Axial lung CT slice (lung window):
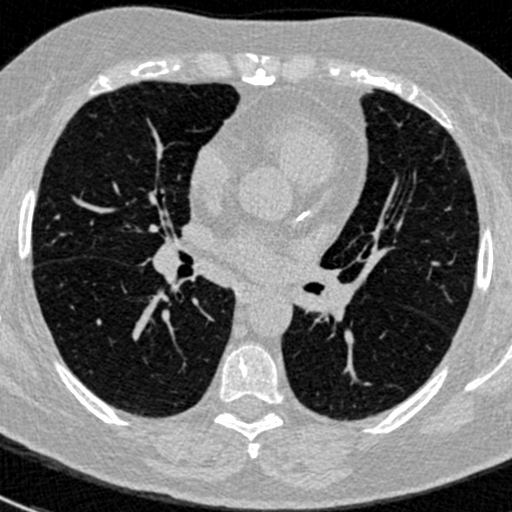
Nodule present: no